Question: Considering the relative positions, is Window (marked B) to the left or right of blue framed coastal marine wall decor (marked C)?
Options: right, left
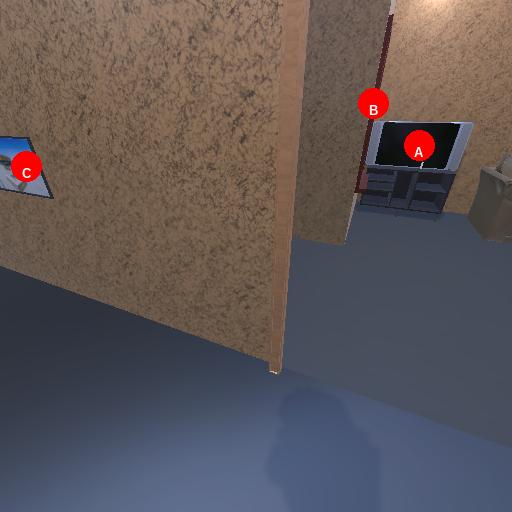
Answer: right